Question: I create this google apps script formPanel:

With this code:
'''
function getClemencyParameters() {
var spreadsheet = SpreadsheetApp.getActiveSpreadsheet();
var app = UiApp.createApplication();
var form = app.createFormPanel().setTitle("My text box visible title");
var flow = app.createFlowPanel();
flow.add(app.createTextBox().setName("textBox").setText("SetText"));
flow.add(app.createTextBox().setName("textBox2").setTitle("SetTitle"));
flow.add(app.createTextBox().setName("textBox3"));
flow.add(app.createTextBox().setName("textBox4"));
flow.add(app.createListBox().setName("listBox").addItem("option 1").addItem("option 2"));
flow.add(app.createListBox().setName("listBox").addItem("option 1").addItem("option 2"));
flow.add(app.createListBox().setName("listBox").addItem("option 1").addItem("option 2"));
flow.add(app.createSubmitButton("Submit"));
form.add(flow);
app.add(form);
spreadsheet.show(app);
}
'''
But I'd like to put a label at the left side of each textbox (which doesn't has the method 'createLabel') and put each one bellow the other. How do I add the textbox name (not inside it, but at left side) and order the buttons? (in the textBox and formPanel class documentation I didn't found nothing)
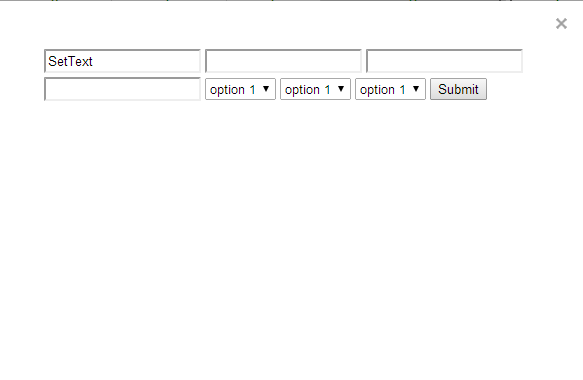
Answer: Is the option of using vertical and horizontal panels can be an acceptable solution for you, or is there any particular reason not to do so?
If not, here is a simple solution:
'''
function doGet(){
var app = UiApp.createApplication();
var panel = app.createVerticalPanel(); // you can embed that in a form panel
var qZeroPanel = app.createHorizontalPanel();
var txt = app.createTextBox().setId("qZero").setName("qZero").setValue("test");
qZeroPanel.add(app.createLabel("question zero':")).add(txt);
var qOnePanel = app.createHorizontalPanel();
qOnePanel.add(app.createLabel("question one:")).
add(app.createListBox().
addItem("anwser 1").
addItem("answer 2").
addItem("answer 3").
setName("qOne"));
var qTwoPanel = app.createHorizontalPanel();
qTwoPanel.add(app.createLabel("question two:")).add(app.createListBox().addItem("anwser 1").addItem("answer 2").addItem("answer 3").setName("qTwo"));
var handlerBut = app.createServerHandler("butAnswer").addCallbackElement(panel);
var but = app.createButton("submit").setId("submitButton").addClickHandler(handlerBut);
panel.add(qZeroPanel).add(qOnePanel).add(qTwoPanel).add(but).add(app.createLabel().setId("answer"));
app.add(panel);
return(app);
}
function butAnswer(e){
var qOne = e.parameter.qOne;
var qZero = e.parameter.qZero;
var qTwo = e.parameter.qTwo;
var app = UiApp.getActiveApplication();
app.getElementById("answer").setText("you entered: qZero: "+qZero+", qOne: "+qOne+", qTwo: "+qTwo);
return(app);
}
'''
Hoping it help you,
Harold